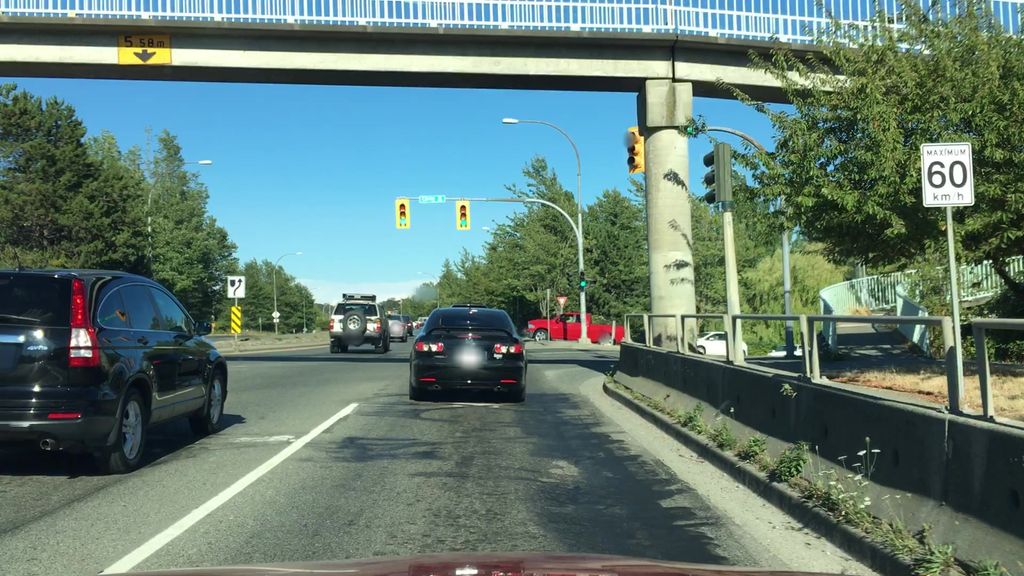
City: victoria